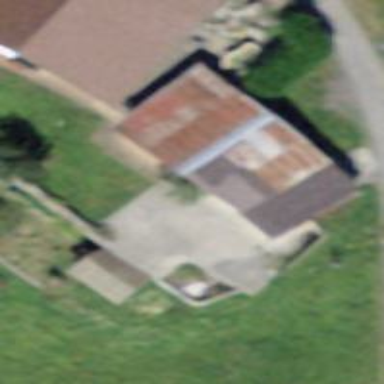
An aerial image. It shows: Barn.